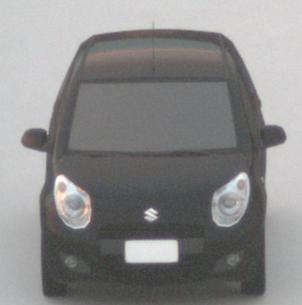
Make: Suzuki
Model: Alto 1.0
Detailed model: Alto (V)
Model produced from: 2011/02
Model produced until: 2011/03
Doors: 5
Color: black
Road condition: dry road
Daytime: sunrise or sunset
Contrast: medium contrast